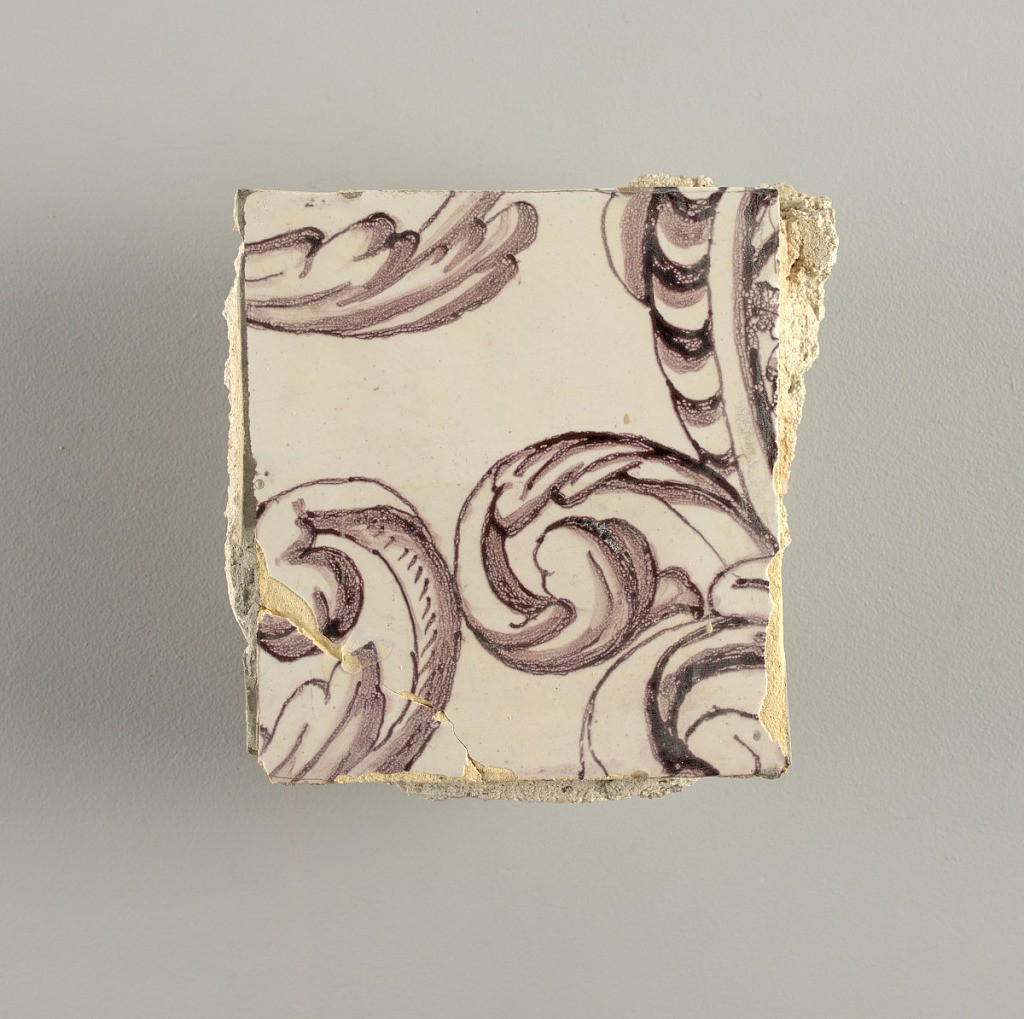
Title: Tile wall facing
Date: ca. 1725
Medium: Tin-glazed earthenware, underglaze
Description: Horizontal rectangle.  Thirty tiles wide and twenty-three tiles high with opening for fireplace eleven tiles wide and ten high.  Foliage arabesques disposed about three vertical axes from which are emphazised by urns at center and right, and at left by the figure of a standing woman carrying an infant on her arm and accompanied by two children.